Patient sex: M
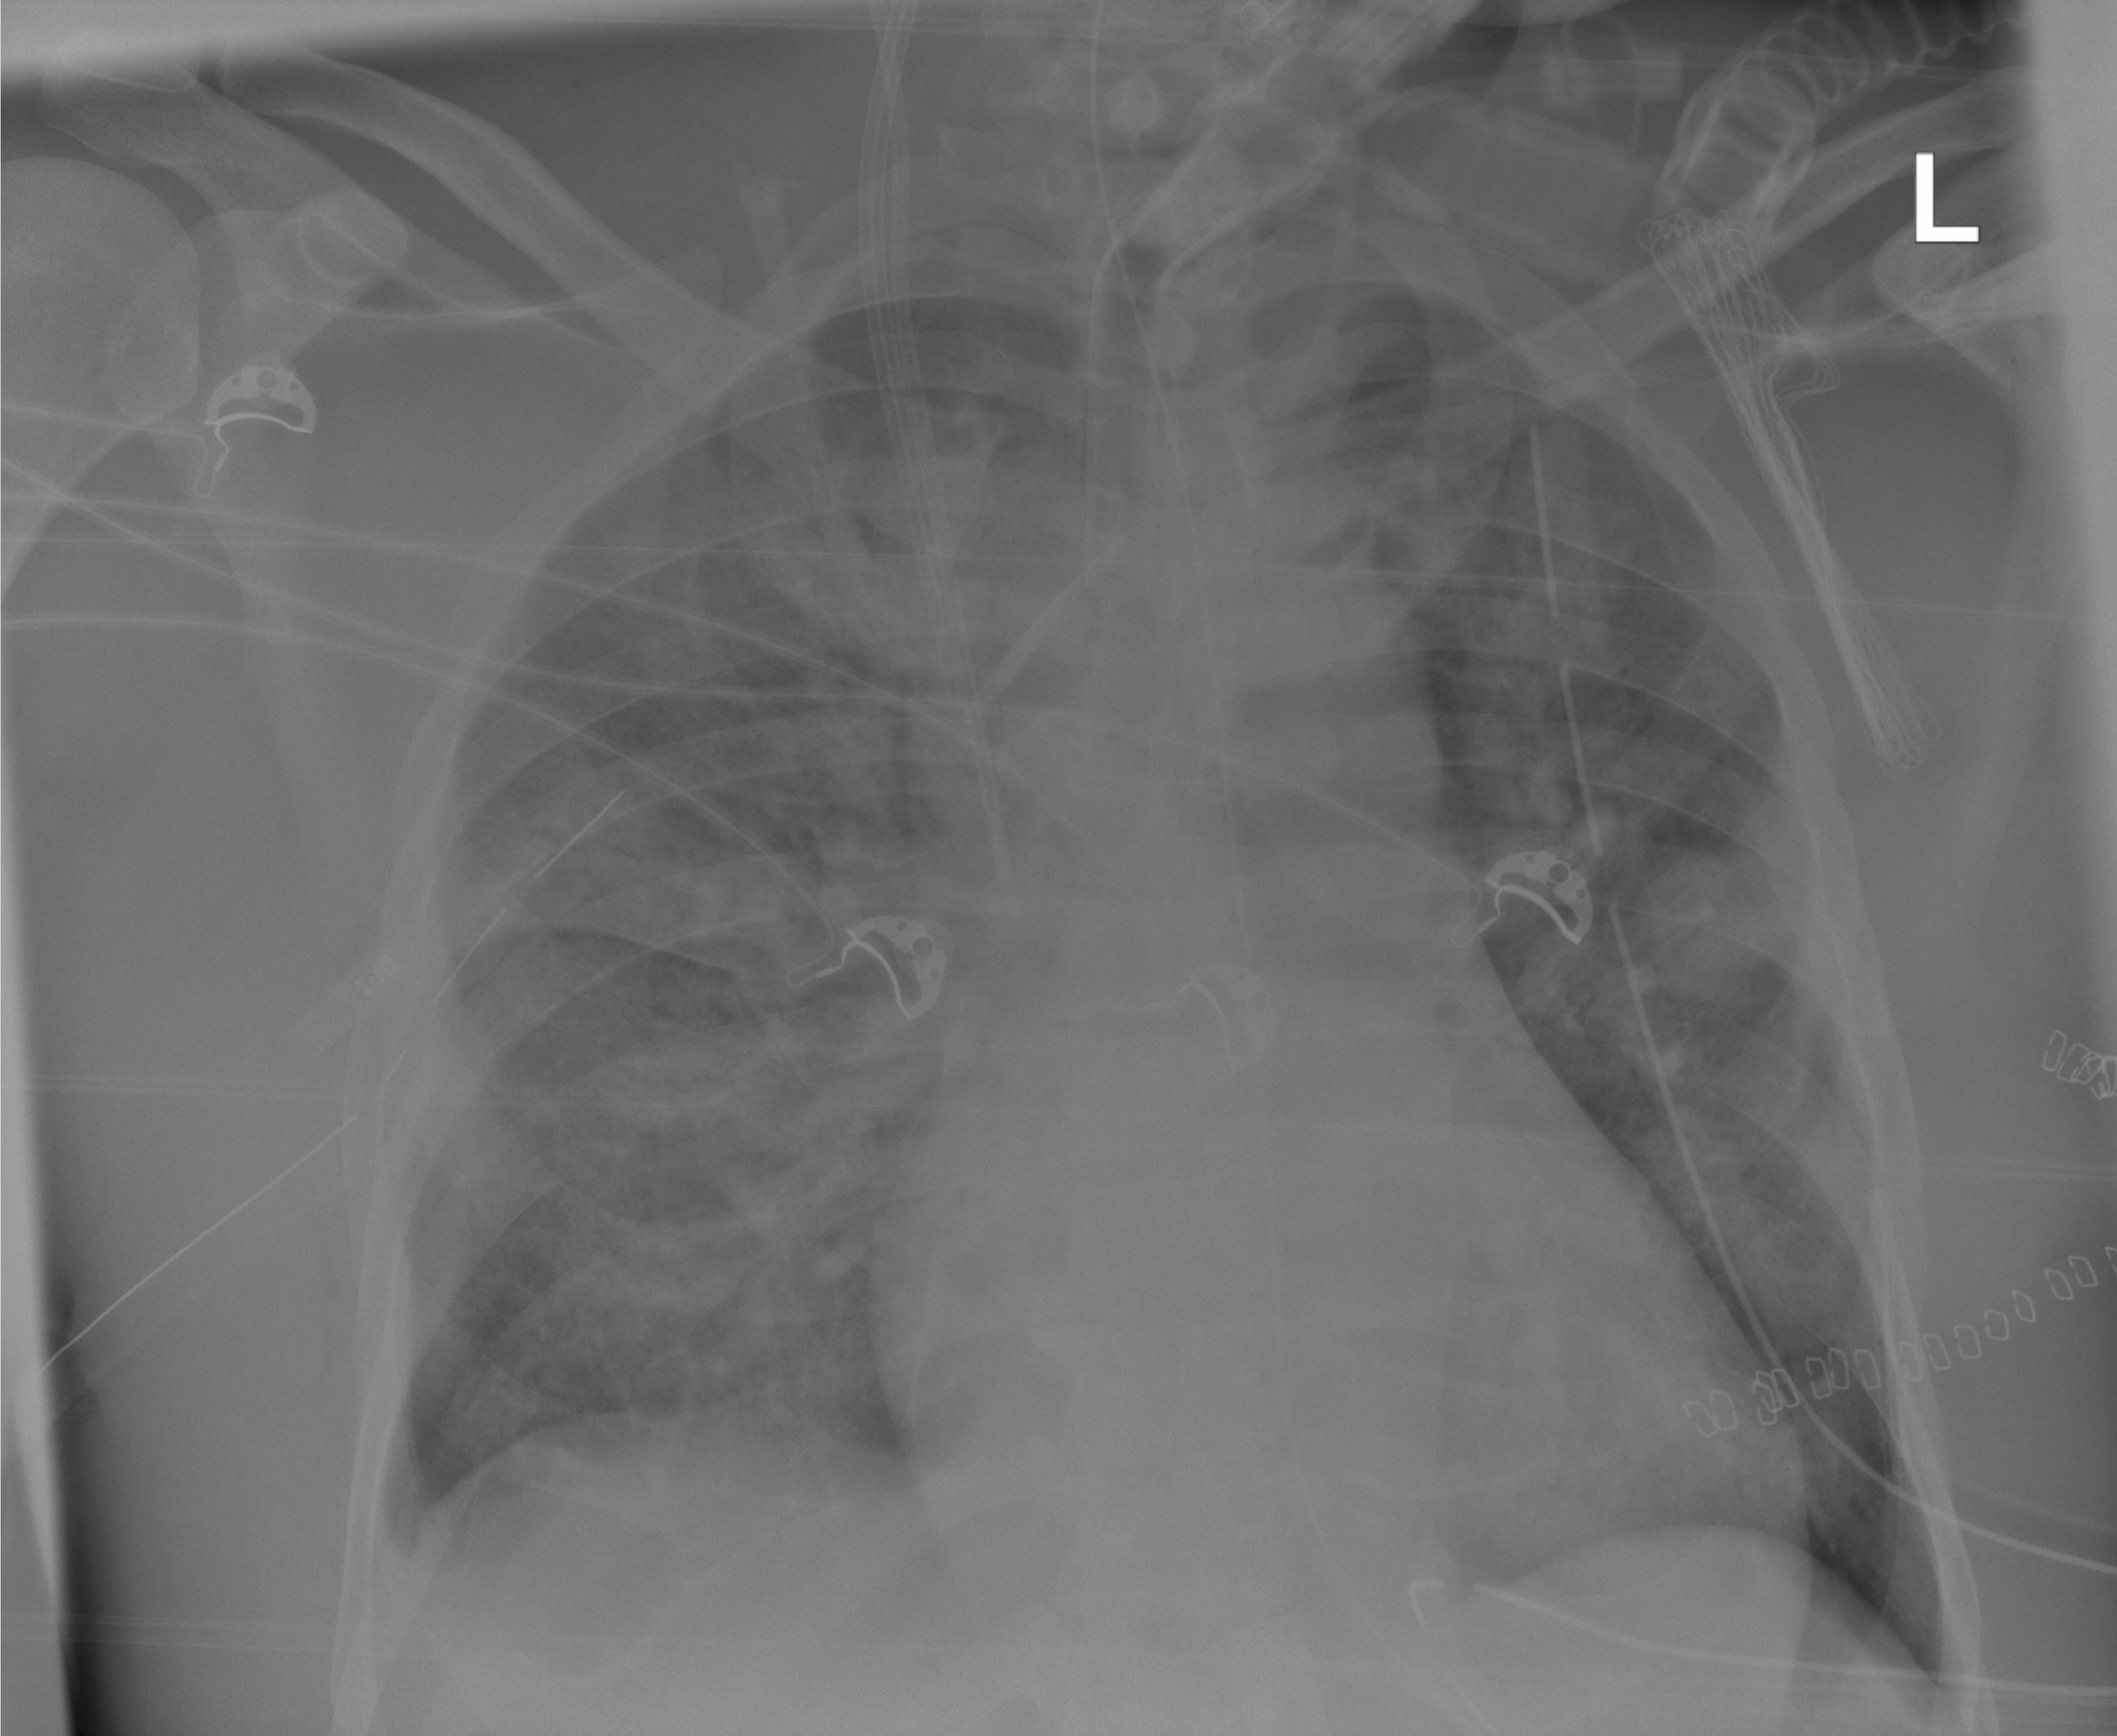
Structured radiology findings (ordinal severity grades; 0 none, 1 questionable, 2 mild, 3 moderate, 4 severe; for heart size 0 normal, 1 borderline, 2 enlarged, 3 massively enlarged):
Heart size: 2
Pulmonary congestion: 0
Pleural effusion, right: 0
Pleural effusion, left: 0
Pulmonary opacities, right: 3
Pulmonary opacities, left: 3
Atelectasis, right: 0
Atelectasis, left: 0